Interaction volume radius: 5 \u00c5
Interaction volume height: 10 \u00c5
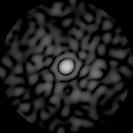
Disorder parameter: 0.8055